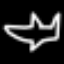
Label: airplane